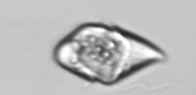
Label: Gyrodinium